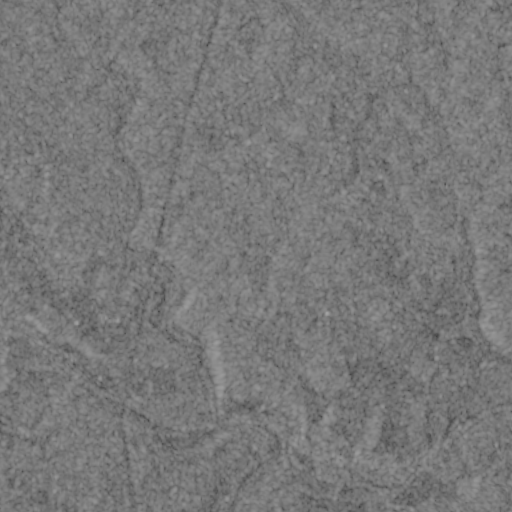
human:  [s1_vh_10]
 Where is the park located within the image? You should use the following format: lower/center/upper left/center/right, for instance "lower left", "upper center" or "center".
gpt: The park is located in the lower center of the image.
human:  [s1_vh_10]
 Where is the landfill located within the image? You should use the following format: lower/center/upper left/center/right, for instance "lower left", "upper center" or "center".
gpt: There is no landfill in the image.

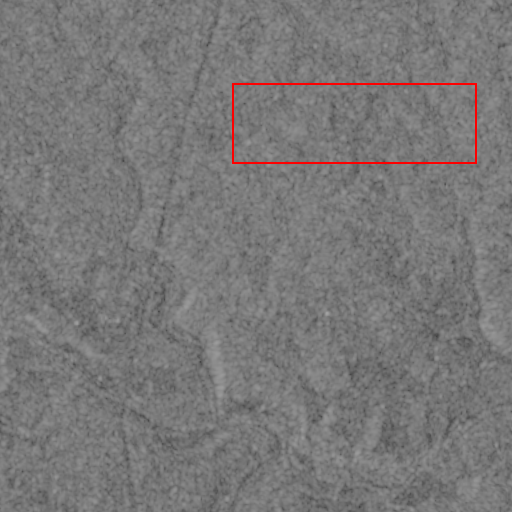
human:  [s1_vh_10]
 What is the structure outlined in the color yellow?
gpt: There is no yellow outline.
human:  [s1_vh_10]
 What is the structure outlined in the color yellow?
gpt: There is no structure outlined in yellow.